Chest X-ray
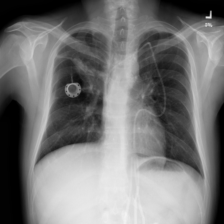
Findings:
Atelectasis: negative
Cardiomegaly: negative
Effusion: negative
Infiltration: negative
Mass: negative
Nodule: negative
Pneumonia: negative
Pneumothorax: positive
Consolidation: positive
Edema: negative
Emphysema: negative
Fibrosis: negative
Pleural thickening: negative
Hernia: negative